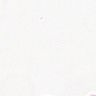
Metastatic tissue present: no